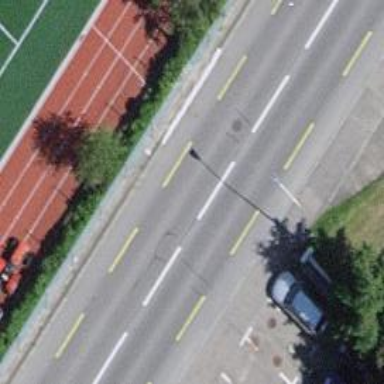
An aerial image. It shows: Secondary road with advisory cycle lane.